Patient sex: M
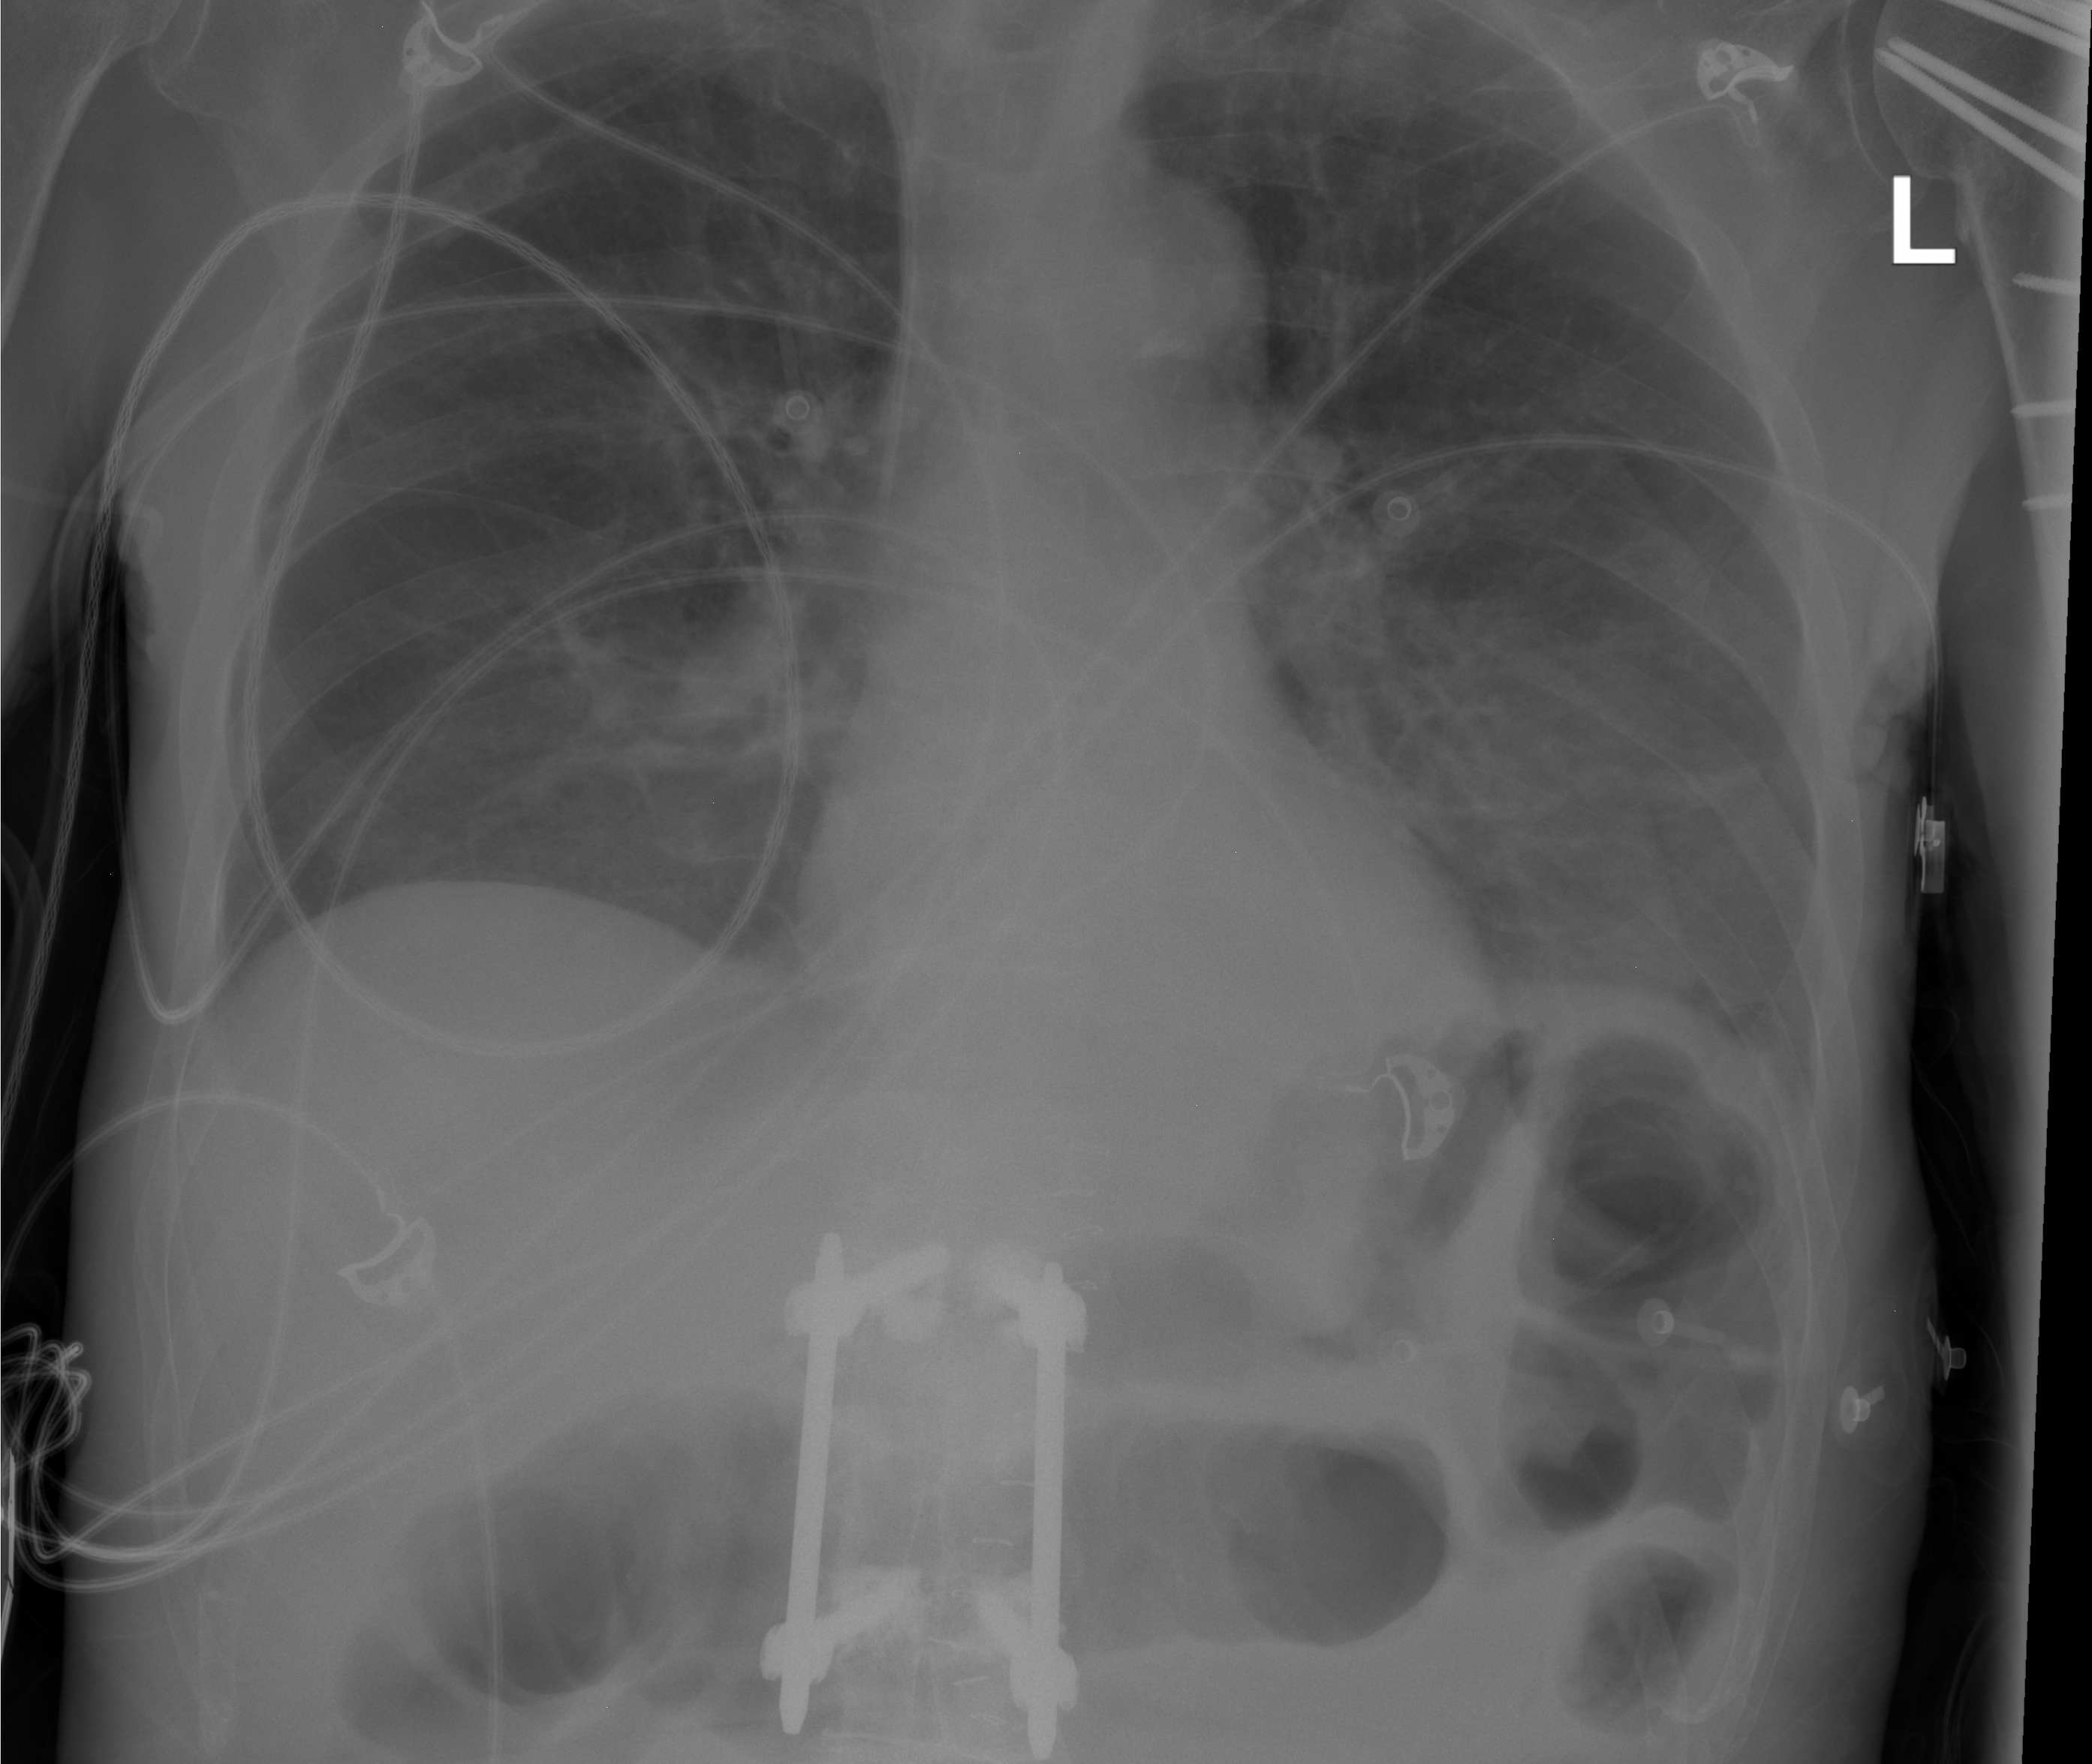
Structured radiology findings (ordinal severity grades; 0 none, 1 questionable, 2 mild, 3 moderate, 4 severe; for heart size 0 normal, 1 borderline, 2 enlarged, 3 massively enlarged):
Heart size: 0
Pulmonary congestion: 2
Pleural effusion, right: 0
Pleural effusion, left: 0
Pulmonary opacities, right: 1
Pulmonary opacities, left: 1
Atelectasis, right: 0
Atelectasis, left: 2